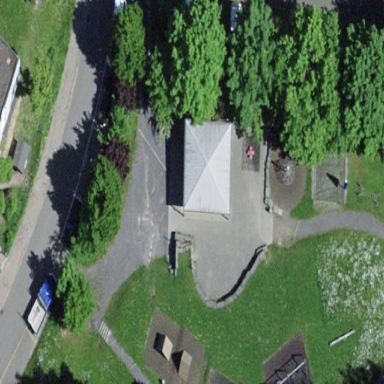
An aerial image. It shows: Playground area for leisure land.